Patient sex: M
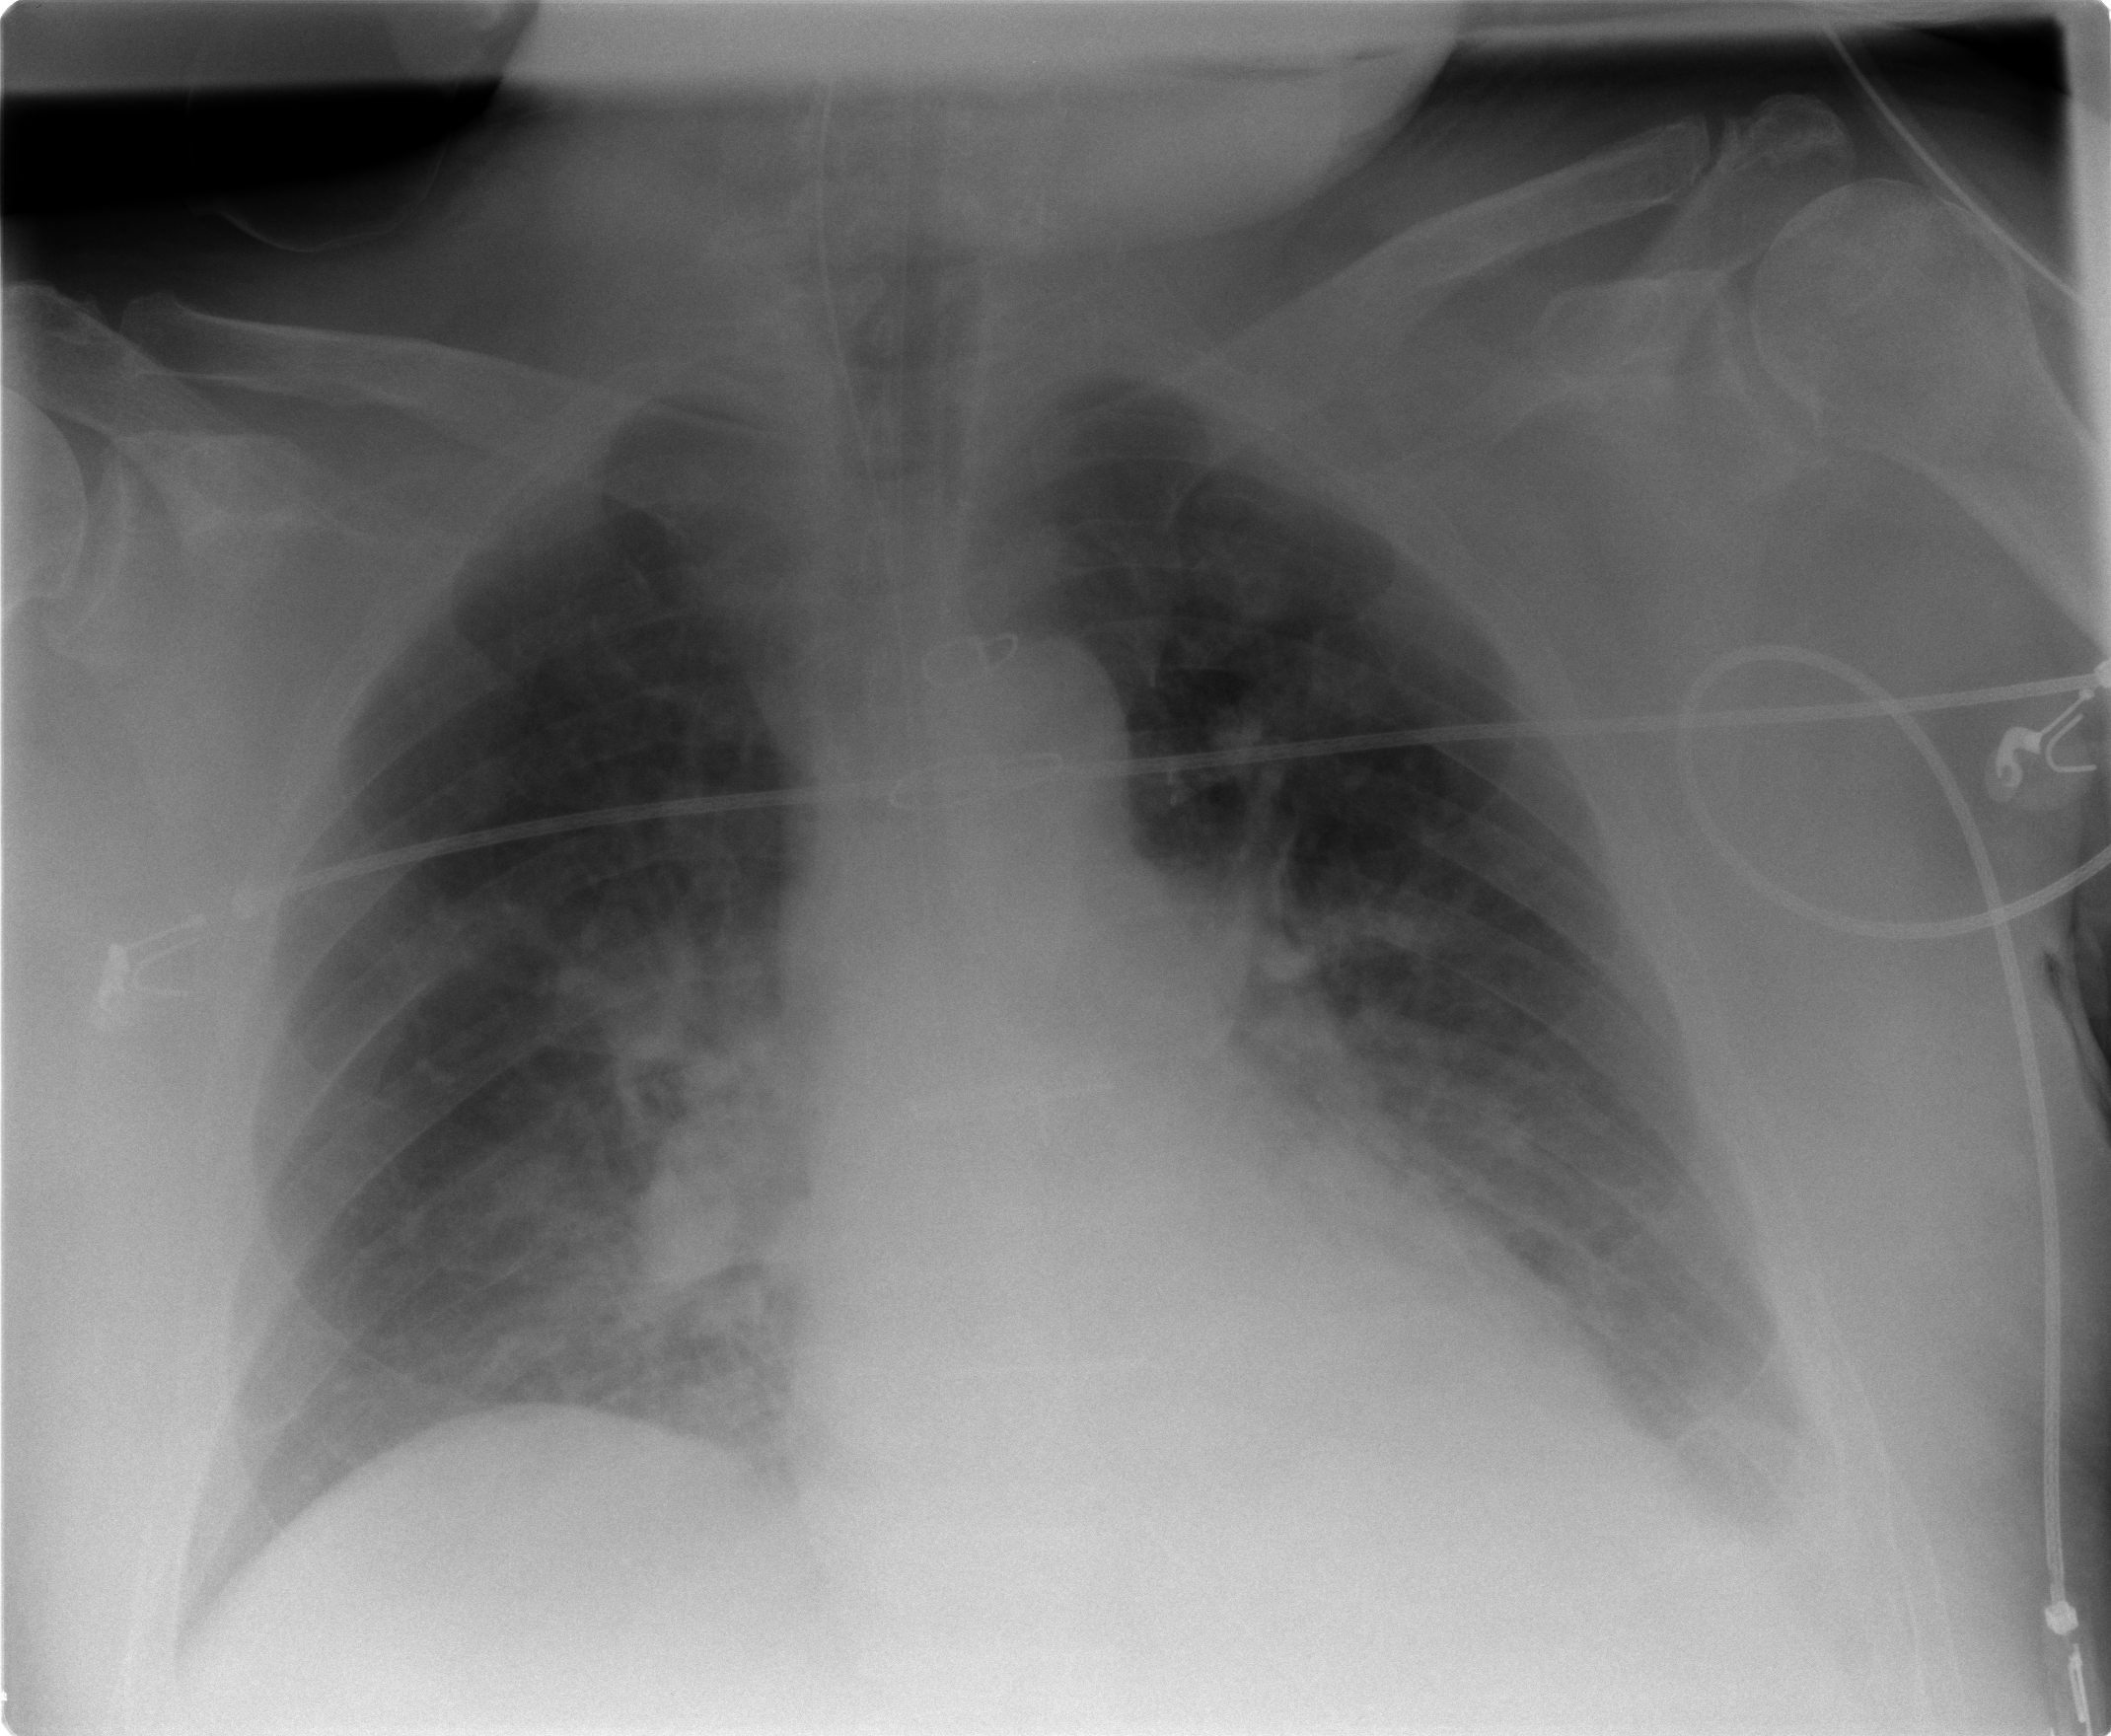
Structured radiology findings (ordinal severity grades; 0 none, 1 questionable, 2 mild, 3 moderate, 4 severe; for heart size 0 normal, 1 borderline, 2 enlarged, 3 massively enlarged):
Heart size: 1
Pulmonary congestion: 0
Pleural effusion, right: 1
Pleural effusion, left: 1
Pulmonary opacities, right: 2
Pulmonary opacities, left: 2
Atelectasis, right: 2
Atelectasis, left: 2